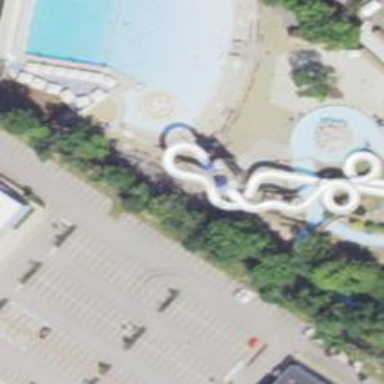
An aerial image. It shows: Water slide attraction.